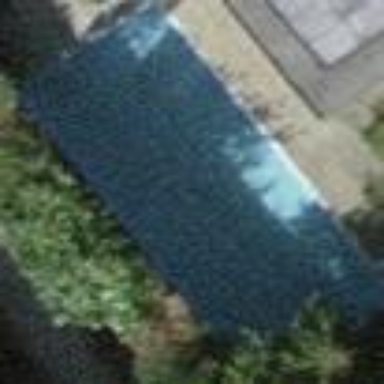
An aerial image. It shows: Swimming pool within leisure land area designed for swimming activities.